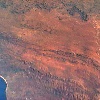
Label: land